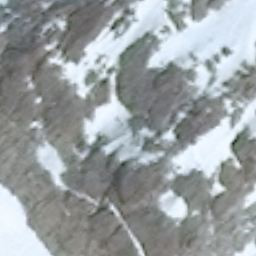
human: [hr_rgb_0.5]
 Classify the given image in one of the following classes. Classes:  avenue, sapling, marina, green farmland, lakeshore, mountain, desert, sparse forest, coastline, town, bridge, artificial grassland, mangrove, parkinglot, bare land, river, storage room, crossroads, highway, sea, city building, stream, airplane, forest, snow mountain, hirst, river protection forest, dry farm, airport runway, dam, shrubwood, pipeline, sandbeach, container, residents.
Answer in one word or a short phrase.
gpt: snow mountain